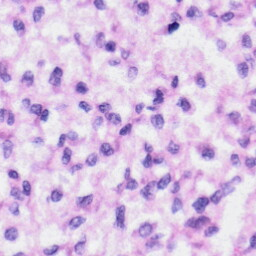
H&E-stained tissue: Liver